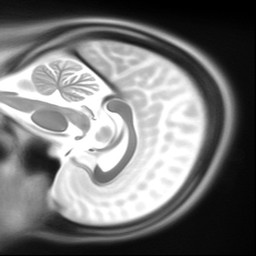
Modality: T2w
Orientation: sagittal